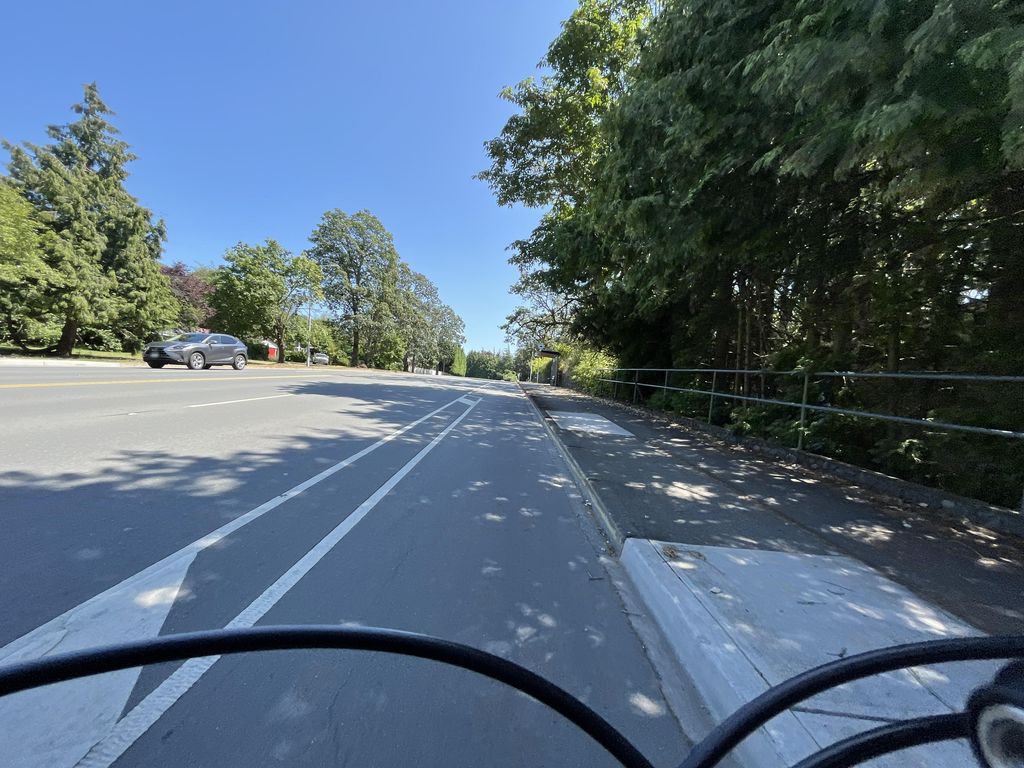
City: victoria